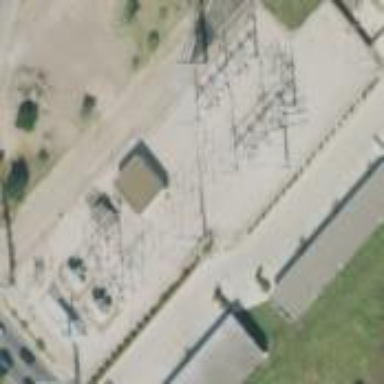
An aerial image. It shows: Distribution level power substation enclosed by fence.